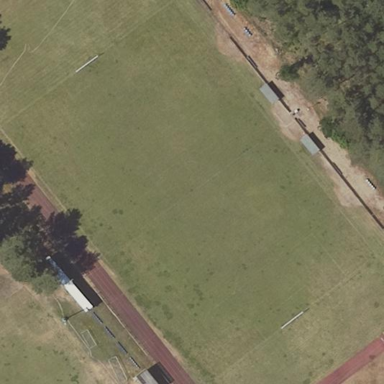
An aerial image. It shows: Soccer pitch for outdoor sports and leisure activities.